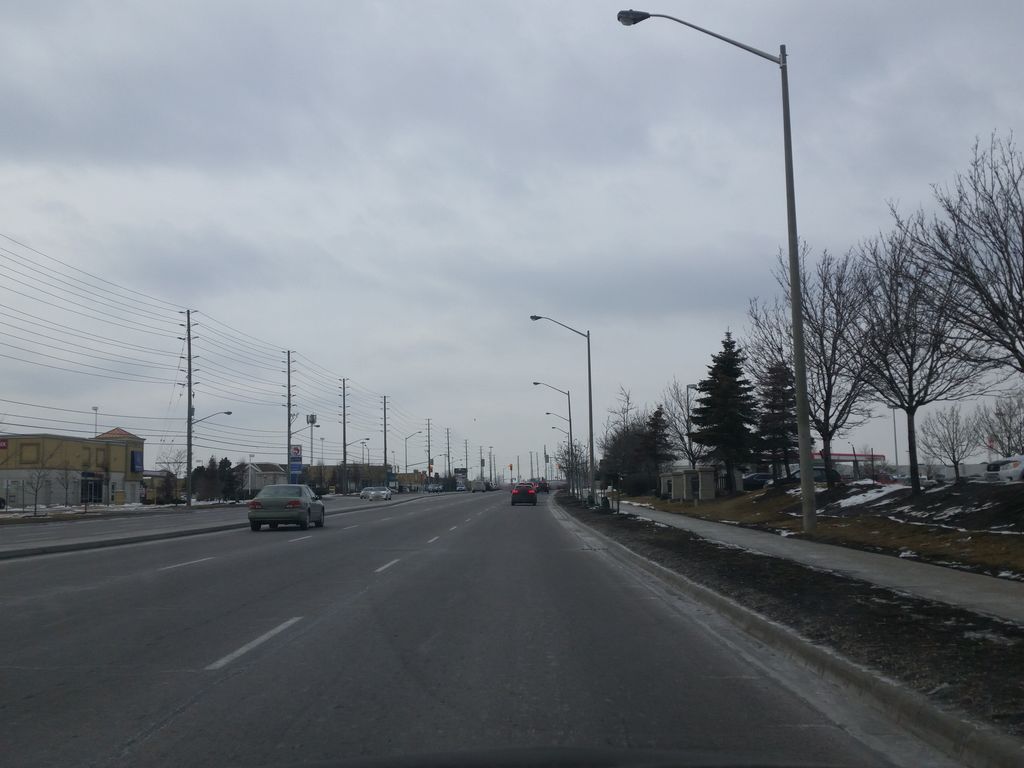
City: toronto